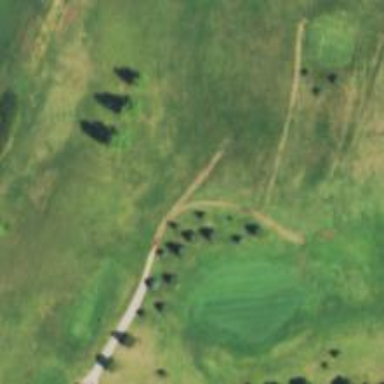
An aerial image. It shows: Driveway serving as golf cart path.